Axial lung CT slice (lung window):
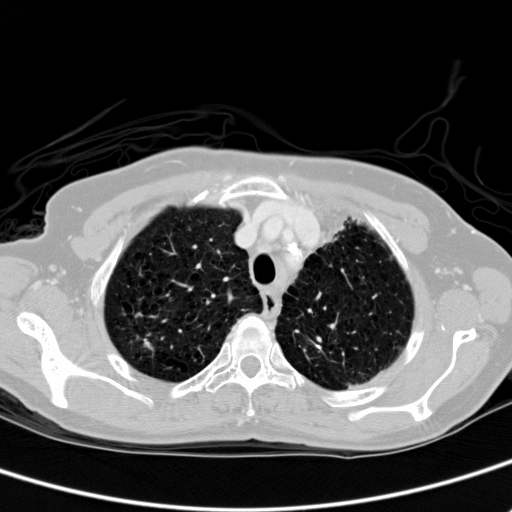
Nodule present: yes
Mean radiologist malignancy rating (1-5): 4